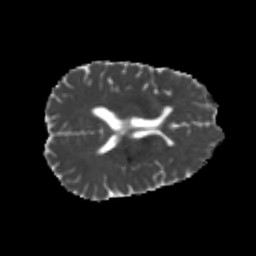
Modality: MD
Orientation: axial
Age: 24
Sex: male
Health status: healthy
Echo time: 0.074 s